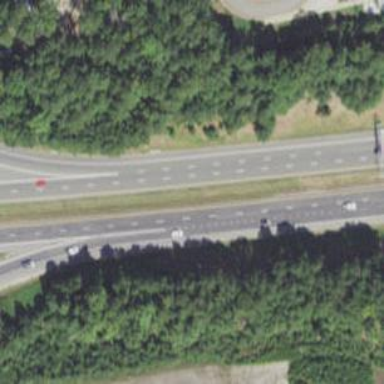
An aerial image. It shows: View of motorway.